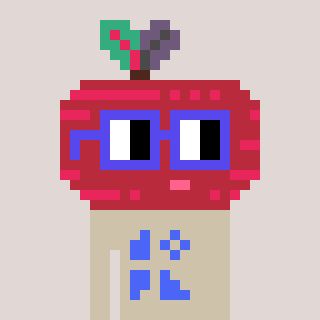
a pixel art character with square blue glasses, a beet-shaped head and a bege-colored body on a warm background